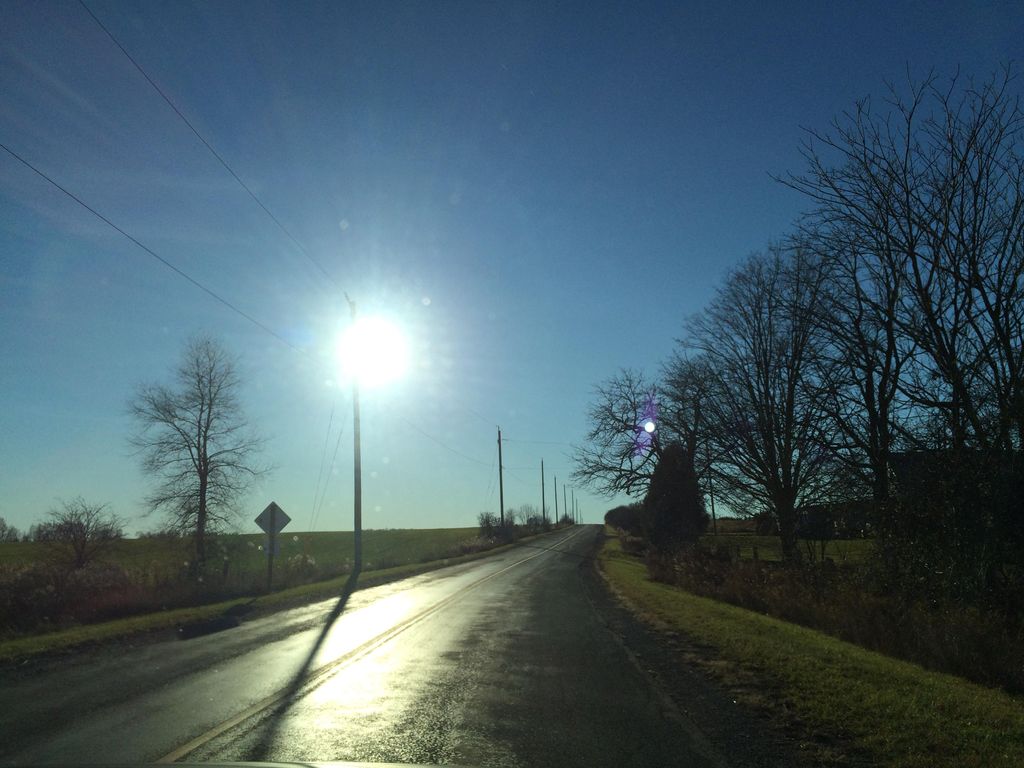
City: kitchener-waterloo